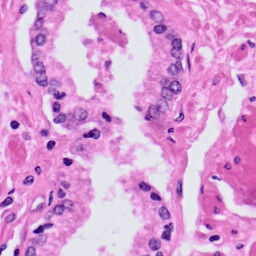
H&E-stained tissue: Prostate